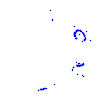
Particle: proton